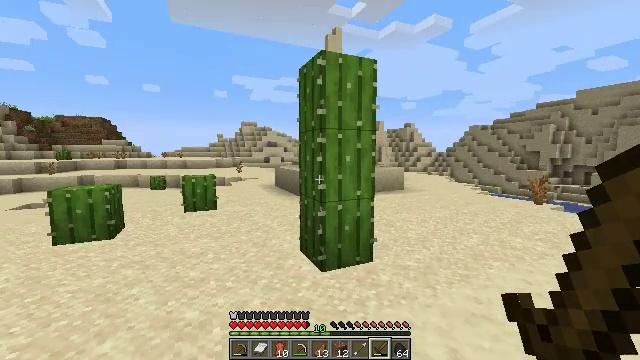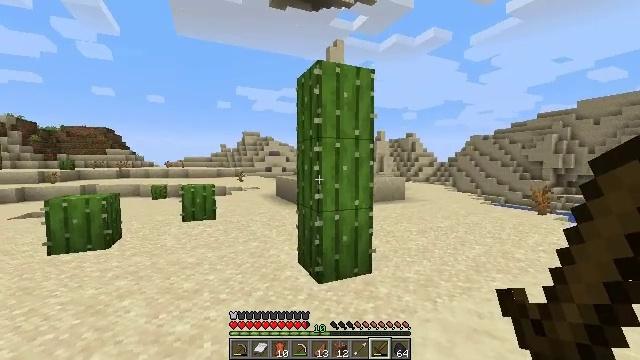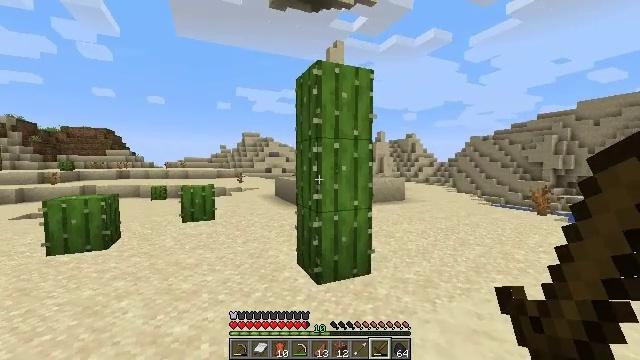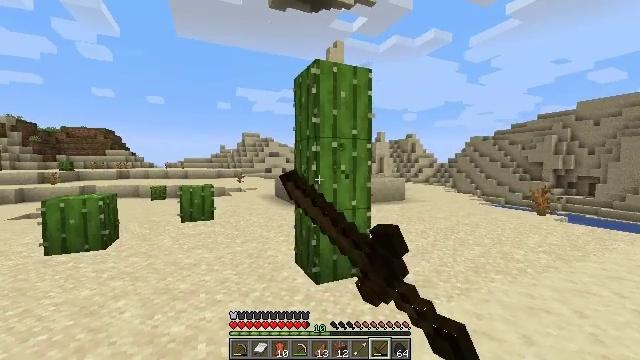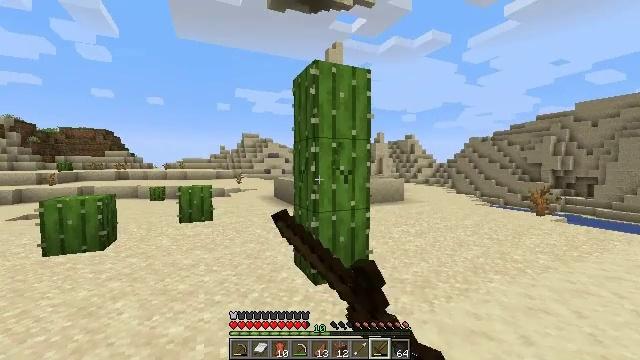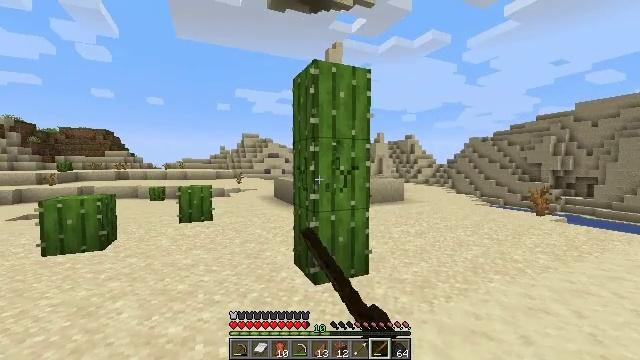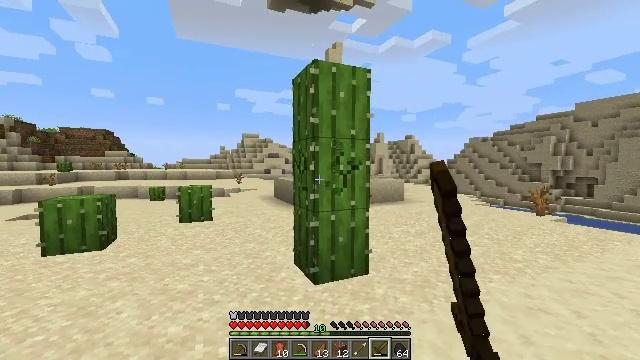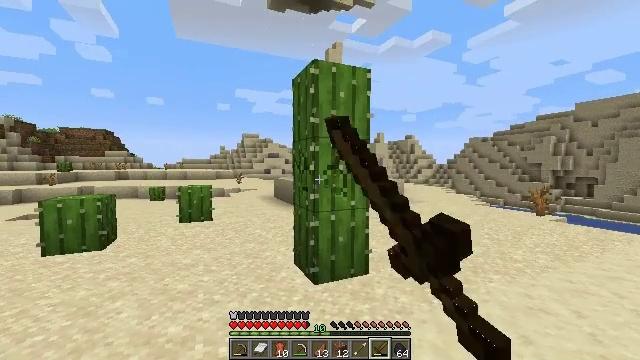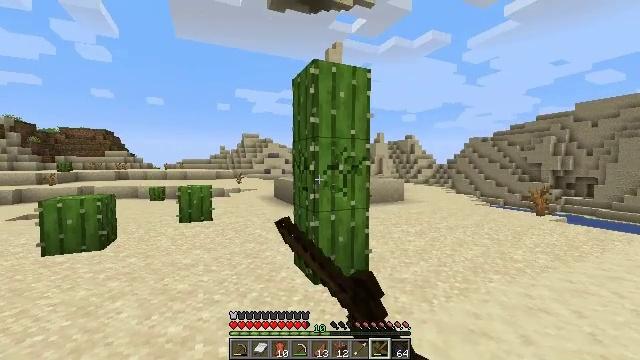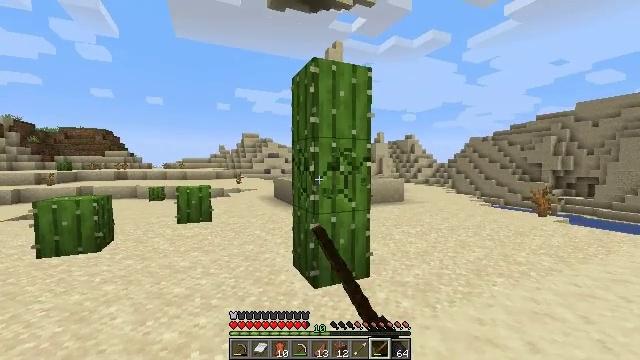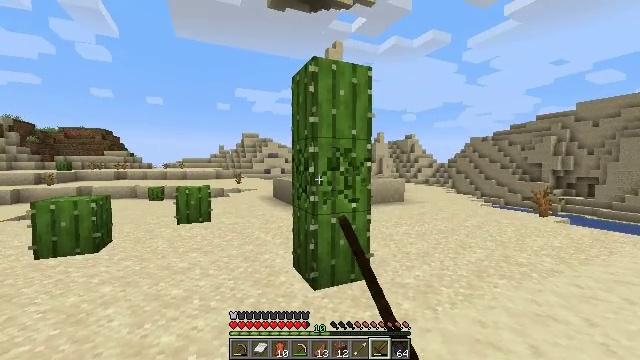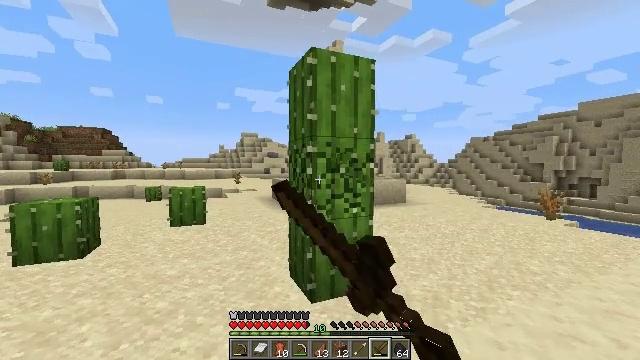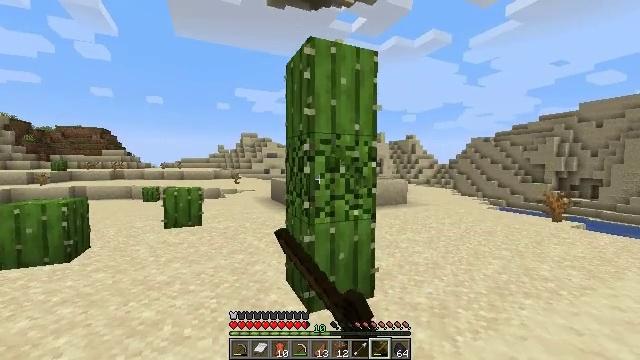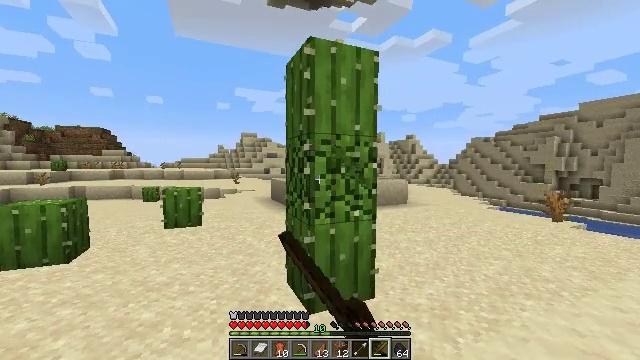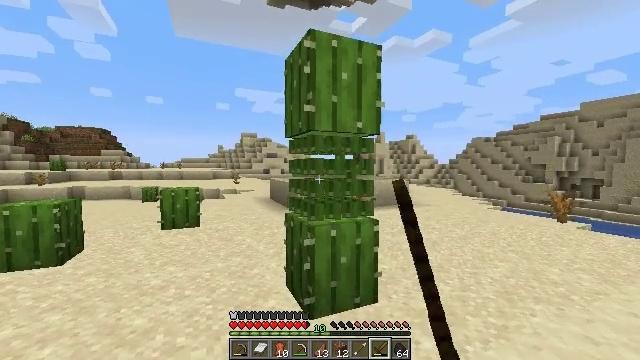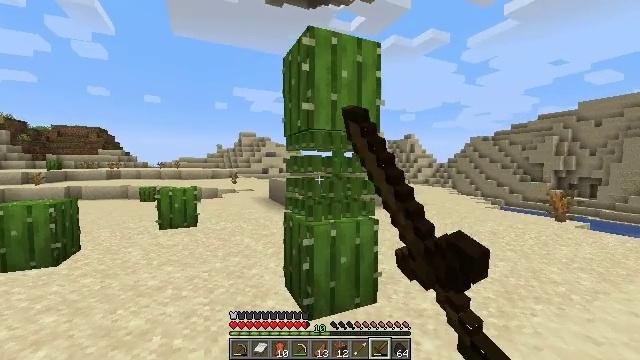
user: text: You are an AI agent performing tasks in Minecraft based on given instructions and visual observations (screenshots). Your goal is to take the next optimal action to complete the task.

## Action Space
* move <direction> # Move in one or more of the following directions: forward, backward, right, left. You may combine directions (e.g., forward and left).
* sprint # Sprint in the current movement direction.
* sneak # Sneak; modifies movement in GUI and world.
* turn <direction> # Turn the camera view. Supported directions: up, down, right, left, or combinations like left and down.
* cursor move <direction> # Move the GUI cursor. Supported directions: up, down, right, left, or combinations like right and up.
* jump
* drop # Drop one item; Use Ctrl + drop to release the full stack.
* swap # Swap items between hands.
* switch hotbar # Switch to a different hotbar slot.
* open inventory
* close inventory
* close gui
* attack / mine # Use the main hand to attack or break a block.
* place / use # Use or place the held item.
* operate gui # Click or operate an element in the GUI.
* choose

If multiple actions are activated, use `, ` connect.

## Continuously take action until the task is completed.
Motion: motion action
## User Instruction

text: Harvest the cactus plant.
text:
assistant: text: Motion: turn up
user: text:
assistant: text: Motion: attack / mine
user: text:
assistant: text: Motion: attack / mine
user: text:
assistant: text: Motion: attack / mine
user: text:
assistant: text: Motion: attack / mine
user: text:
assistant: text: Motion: attack / mine
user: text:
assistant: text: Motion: attack / mine
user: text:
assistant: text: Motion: attack / mine
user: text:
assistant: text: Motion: move forward, attack / mine
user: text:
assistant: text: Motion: move forward, attack / mine
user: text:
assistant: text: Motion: move forward, attack / mine
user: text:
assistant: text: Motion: move forward, attack / mine
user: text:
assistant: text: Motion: attack / mine
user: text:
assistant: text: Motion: attack / mine
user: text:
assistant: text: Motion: attack / mine
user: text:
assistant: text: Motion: turn right and down, attack / mine
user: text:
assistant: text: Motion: turn right and down, attack / mine
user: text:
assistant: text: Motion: turn right and down, attack / mine
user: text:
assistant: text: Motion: turn down, attack / mine
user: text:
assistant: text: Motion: turn down, attack / mine
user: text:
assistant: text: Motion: turn down, attack / mine
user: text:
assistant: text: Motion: attack / mine
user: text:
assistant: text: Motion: attack / mine
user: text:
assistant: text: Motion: attack / mine
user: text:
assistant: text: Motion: attack / mine
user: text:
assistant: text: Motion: attack / mine
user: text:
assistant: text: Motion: attack / mine
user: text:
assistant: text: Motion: attack / mine
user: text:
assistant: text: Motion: attack / mine
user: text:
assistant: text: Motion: attack / mine